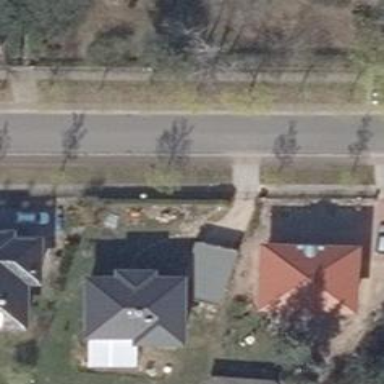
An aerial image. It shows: Driveway.